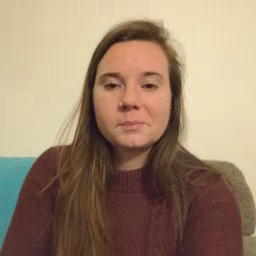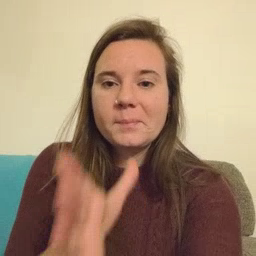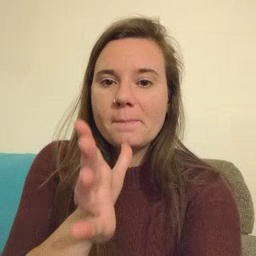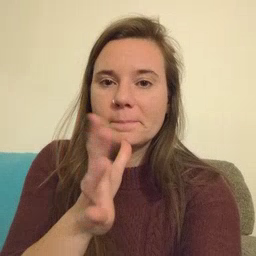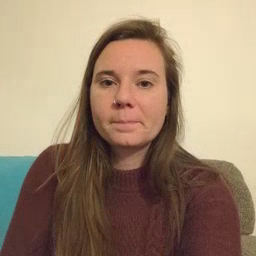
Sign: mom